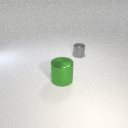
large green metal cylinder in front of small gray metal cylinder